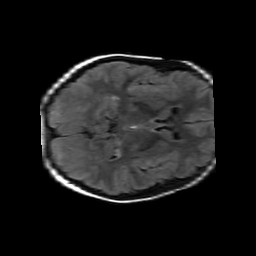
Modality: FLAIR
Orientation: axial
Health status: ill
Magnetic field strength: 3 T